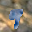
Label: 9